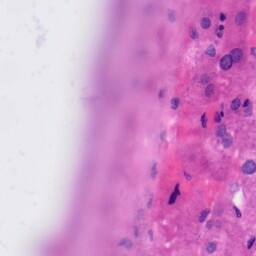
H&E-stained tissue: Liver